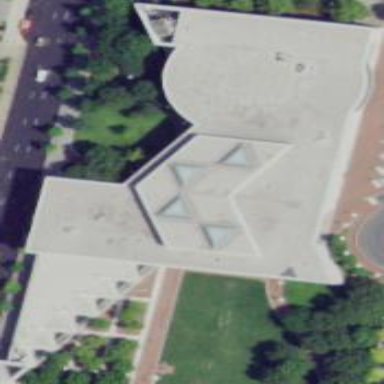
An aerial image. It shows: Museum building with flat roof.